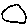
Label: circle